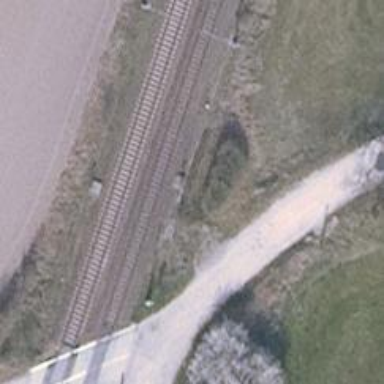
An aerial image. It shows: Railway signal.